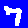
Digit: 7